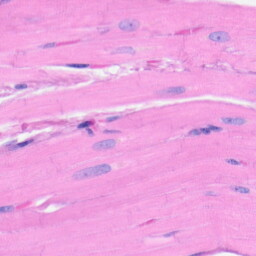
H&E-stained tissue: Heart